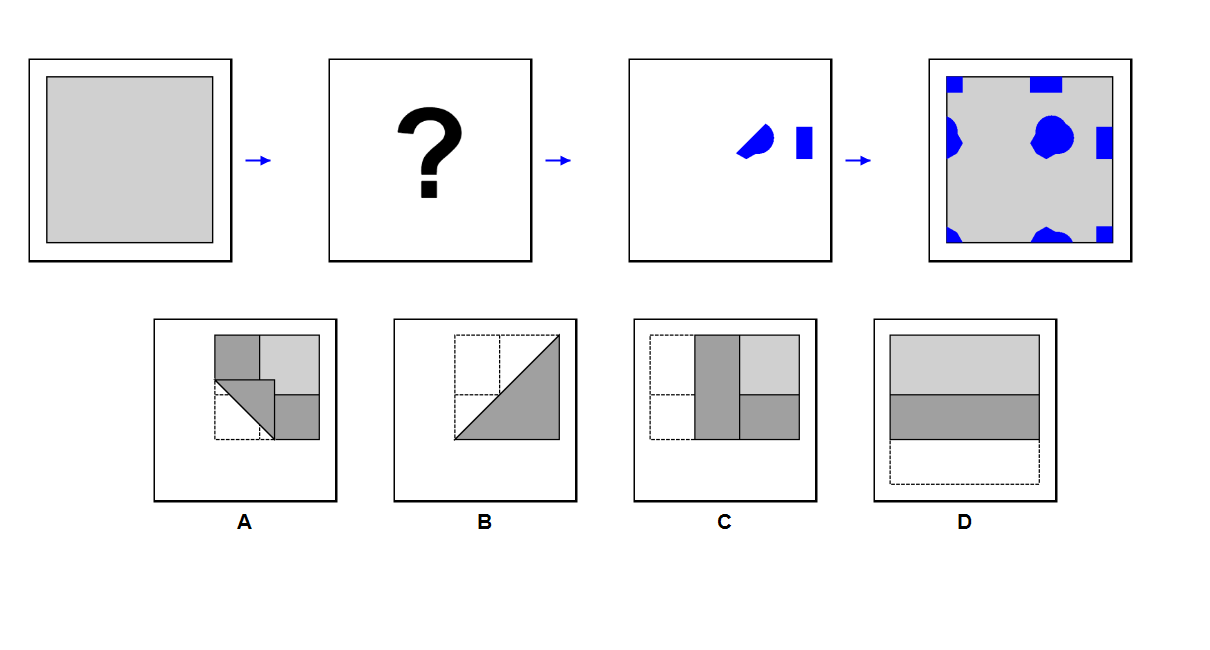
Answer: A